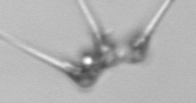
Label: Asterionellopsis_glacialis